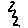
Label: zigzag